Question: I am using CGridView it's working fine but I have a small prob.
The rows overlap (see screen below), I start using <URL> to manage the columns.
But sometime I need to display all the columns and it's not convenient at all (specially on mobile devices)

Here is a <URL>
Does anybody have any idea on how to manage that, in order to make all the rows fit inside the Grid even if all the columns are displayed, please ?
thank you
'''
<div style="display: none" id="*****-grid-ecolumns-dlg">
<form id="*****-grid-ecolumns" action="/*****/index.php?r=*****" method="POST">
<input type="hidden" value="1" name="*****-grid-ecolumns-set" id="*****-grid-ecolumns-set" />
<ul id="yw1">
<li class="ui-state-default" id="*****"><label><input type="checkbox" name="*****-grid-ecolumns[]" value="****" checked>&nbsp;****</label></li>
<li class="ui-state-default" id="user_id"><label><input type="checkbox" name="*****-grid-ecolumns[]" value="user_id" checked>&nbsp;User</label></li>
</ul>
<div><input type="submit" onclick="$(&quot;#*****-grid-ecolumns-dlg&quot;).dialog(&quot;close&quot;)" style="float: left" name="yt1" value="Apply" />
<input type="button" onclick="$(&quot;#*****-grid-ecolumns-dlg&quot;).dialog(&quot;close&quot;); return false;" style="float: right" name="yt0" value="Close" />
<input type="button" class="reset" value="Reset" style="float: right">
</div></form></div>
<div class="grid-view rounded" id="*****-grid">
<a class="ecolumns-link" id="*****-grid-ecolumns-dlg-link" href="#">Settings</a>
<div class="summary">Displaying 1-50 of 556 results.</div>
<table class="items">
<thead><tr>
<th id="*****-grid_c0">
<a class="sort-link" href="/*****/index.php?r=*****/index&amp;*****_sort=*****_id">*****</a>
</th>
<th id="*****-grid_c1">
<a class="sort-link" href="/*****/index.php?r=*****/index&amp;*****_sort=user_id">User</a></th>
</thead>
<tbody>
<tr class="odd">
<td>*</td><td>*</td>
<td>***</td><td>***</td>
<td>***</td><td></td>
<td></td><td></td>
<td>***</td><td></td>
<td></td><td></td>
<td>***</td><td>***</td>
<td class="button-column"><a class="update" title="Update" href="/*****/index.php?r=*****/update&amp;id=4">
<img src="/******/gr-update.png" alt="Update" /></a>
<a title="Edit" href="****">
<img src="****/home.jpg" alt="edit" />
</a></td></tr>
</tbody></table> </div>
'''
'''
<?php
$dialog = $this->widget('ext.ecolumns.EColumnsDialog', array(
'options'=>array(
'title' => 'Table Settings',
'autoOpen' => false,
'show' => 'fade',
'hide' => 'fade',
),
'htmlOptions' => array('style' => 'display: none'), //disable flush of dialog content
'ecolumns' => array(
'gridId' => '*****-grid', //id of related grid
'storage' => 'session', //where to store settings: 'db', 'session', 'cookie'
// 'fixedLeft' => array('CCheckBoxColumn'), //fix checkbox to the left side
'model' =>$dataProvider->model, //model is used to get attribute labels
'columns'=>array(
'*****_id',
'user_id',
....
....
array('header'=>'Operations',
'class'=>'CButtonColumn',
'viewButtonImageUrl' => Yii::app()->baseUrl . '/css/gridViewStyle/images/' . 'gr-view.png',
'updateButtonImageUrl' => Yii::app()->baseUrl . '/css/gridViewStyle/images/' . 'gr-update.png',
//'deleteButtonImageUrl' => Yii::app()->baseUrl . '/css/gridViewStyle/images/' . 'gr-delete.png',
'template'=>'{update}{edit}',
),
),
),
));
$this->widget('zii.widgets.grid.CGridView', array(
'id' => '*****-grid',
'dataProvider'=>$dataProvider,
'template' => $dialog->link()."{summary}
{items}
{pager}",
'pager' => array('cssFile' => Yii::app()->baseUrl . '/css/gridViewStyle/gridView.css'),
'cssFile' => Yii::app()->baseUrl . '/css/gridViewStyle/gridView.css',
'htmlOptions' => array('class' => 'grid-view rounded'),
'columns' => $dialog->columns(),
//'itemView'=>'_brochureview',
//'columns' => 3
//'filter'=>$model,
));
?>
'''
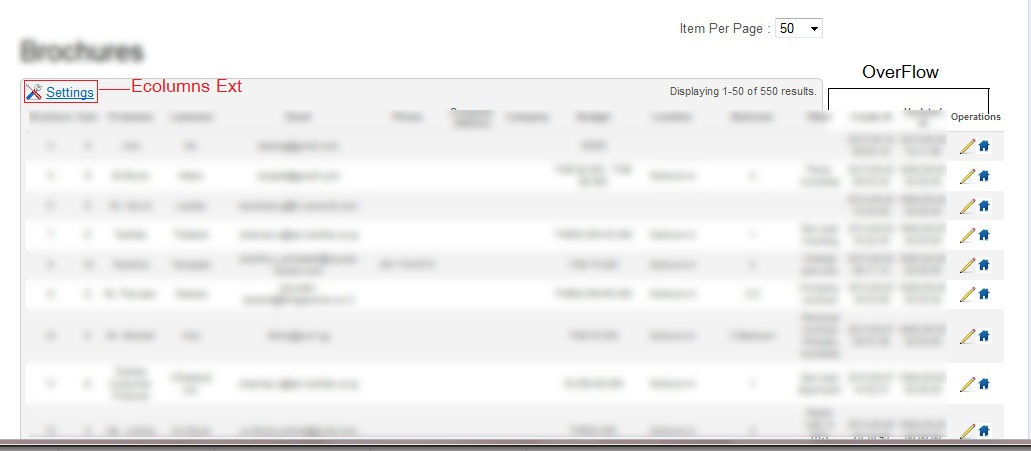
Answer: Here is the additional CSS you need for the table. However, by fitting everything to the width of the window, it will look squishy on smaller screens. This will also make each table cell equal width by default. You may want to use a CSS media query to apply this only to smaller screens.
'''
.grid-view table.items {
width: 100%;
table-layout: fixed;
}
'''
Updated fiddle:
<URL>